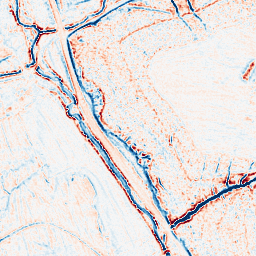
Category: multiscale
Decomposition family: dog_multiscale
Decomposition parameters: sigma_ratio: 1.4
n_scales: 3
base_sigma: 0.5
Upsampling method: cubic_mitchell
Upsampling parameters: scale: 2
Upsampling scale: 2